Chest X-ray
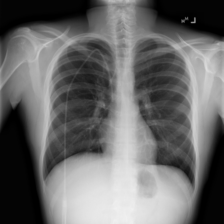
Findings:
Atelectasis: negative
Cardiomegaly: negative
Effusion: negative
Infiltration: negative
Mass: negative
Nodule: negative
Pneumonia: negative
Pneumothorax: negative
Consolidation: negative
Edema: negative
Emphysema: negative
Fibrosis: negative
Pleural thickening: negative
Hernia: negative